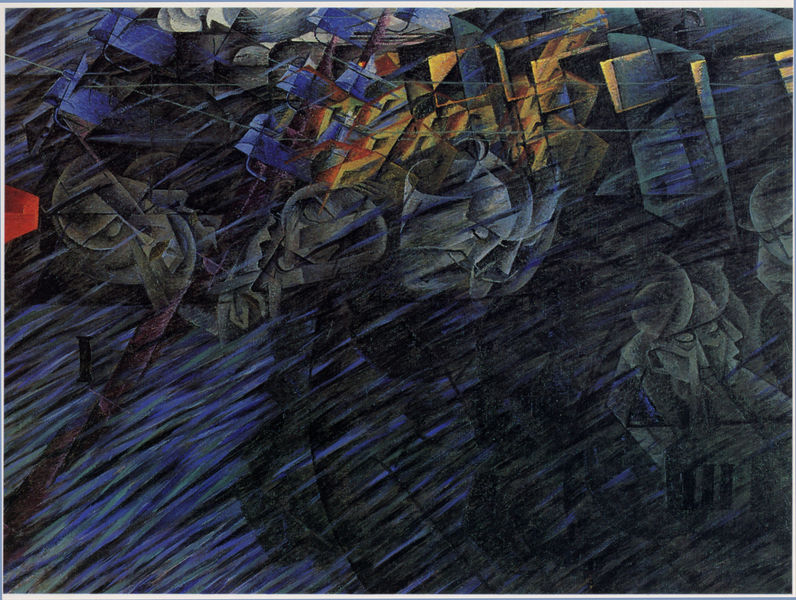
Titel: Quelli che vanno - Stati d'animo II
Künstler: Umberto Boccioni
Standort: New York (New York)
Institution: The Museum of Modern Art
Schlagwörter: blau, blätter, dunkel, feuer, gemälde, gewitter, gruppe, kampf, kopf, körper, meer, schatten, schlaf, wasser, gelb, kubismus, kubistisch, menschen, stadt, bewegung, braun, bunt, fenster, grau, hell, köpfe, licht, mund, männer, nacht, nase, profil, schwarz, zeichnung, eis, haus, rot, schleier, schloss, schnee, expressionismus, malerei, gesichter, profile, augen, gesicht, tod, trauer, bild, felder, häuser, wind, dunkelheit, gold, personen, schräg, fliegen, chaos, schnell, holzschnitt, schiff, schlafen, schlafende, düster, divisionismus, italien, moderne, abstrakt, berge, modern, formen, violett, linien, figuren, angst, krieg, sturm, unruhe, unwetter, münder, nasen, spitz, finster, streifen, transparenz, striche, surreal, surrealismus, flucht, regen, futurismus, maske, eckig, strahlen, linie, flug, kälte, traum, wirbel, form, schraffur, buchstaben, strich, tote, dynamik, bedrohlich, gestalten, würfel, quadrate, diagonal, geometrisch, helme, gefängnis, kerker, chwarz, verwischt, fensterscheibe, finsternis, dynamisch, picasso, leiden, seelen, struktur, eisenbahn, konstruktion, drohung, diagonale, balu, zeit, büsten, schemen, verloren, ungegenständlich, geometrie, quadrat, klee, seele, kuben, geschwindigkeit, kandinsky, konstruktivismus, kubisch, zerfall, ägypten, fratzen, geist, geister, avantgarde, zerfallen, fragmente, rhythmus, facetten, verzerrt, zugfahrt, masken, marc, umland, splitter, abstrackt, gebrochen, brechung, analytisch, analytischer kubismus, synthetisch, aktion, boccioni, braque, katzenkopf, niedergang, menschenköpfe, dynamismus, menachen, konstruktivistisch, zugabteil, traumgestalten, chaosstriche, dömon, gemnustert, konstriktivismus, lichtecken, moretti, phantome, reisender fluss, sangst, verfliegen, vorbeirauschen, widerspiegelungen, zerstückelt, dunkekl, gesicheter, boris mikhailov, bewegung blau